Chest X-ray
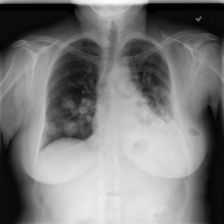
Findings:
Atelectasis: negative
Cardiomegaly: negative
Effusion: negative
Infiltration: negative
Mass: positive
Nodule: negative
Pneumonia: negative
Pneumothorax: positive
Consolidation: negative
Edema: negative
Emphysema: negative
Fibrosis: negative
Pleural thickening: negative
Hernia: negative